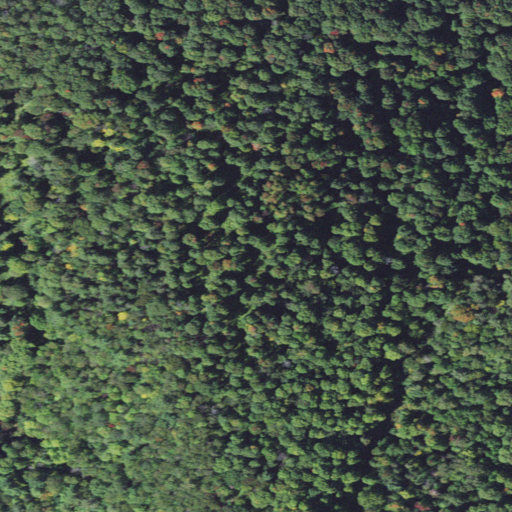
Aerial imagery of mountain in Vermont named Spaulding Hill containing deciduous forest, mixed forest, and open development